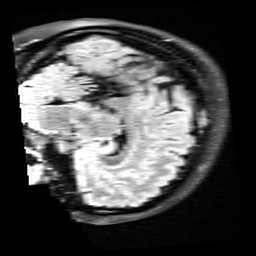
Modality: FLAIR
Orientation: sagittal
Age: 29
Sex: female
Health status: healthy
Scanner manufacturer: siemens
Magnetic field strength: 3 T
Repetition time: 9 s
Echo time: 0.088 s